Question: We can use several font styles in a swing application and can assign different font style for different swing text fields. But is there any way to configure one JTextField in java swing application to support multi languages. For example input is address.
> 12B "street name in other language"
'''
JTextField field = new JTextField("example",30);
Font font = new Font("Courier", Font.BOLD,12);
field.setFont(font);
'''
How can we achieve this? is there any font that support dual font style (English + French).
Also need to send typed text into database and retrieve back with same format. So I think it is not possible to switch between font dynamically.
If we consider Microsoft word we can use multiple fonts in a single page. So there should be a algorithm to save typed letters with respective font. how can we make this kind of behavior in swing without making two text fields for different language inputs.

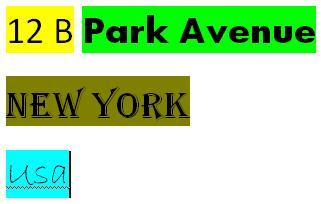
Answer: You can mix fonts by using HTML tags if you change the component to a 'JTextPane'. The code below will create a field containing the text "Hello world" with font Times New Roman for "Hello" and Courier for "World!":
'''
JTextPane field = new JTextPane();
field.setContentType("text/html");
field.setText("<html><font face="Times New Roman">Hello</font> <font face="Courier">world!</font></html>");
'''
Here is a runnable example:
'''
public static void main(String[] args) throws InterruptedException {
MultiFontField text = new MultiFontField();
JFrame frame = new JFrame();
text.appendText("Hello ", "Times New Roman").appendText("world!", "Courier").finaliseText();
frame.add(text);
frame.setSize(200, 50);
frame.setVisible(true);
}
'''
Here is the 'MultiFontField' class:
'''
public class MultiFontField extends JTextPane {
private StringBuilder content;
public MultiFontField() {
super();
this.content = new StringBuilder("<html>");
this.setContentType("text/html");
}
public MultiFontField appendText(String text, String font) {
content.append("<font face="").append(font).append("">").append(text).append("</font>");
return this;
}
public void finaliseText() {
this.setText(content.append("</html>").toString());
}
}
'''